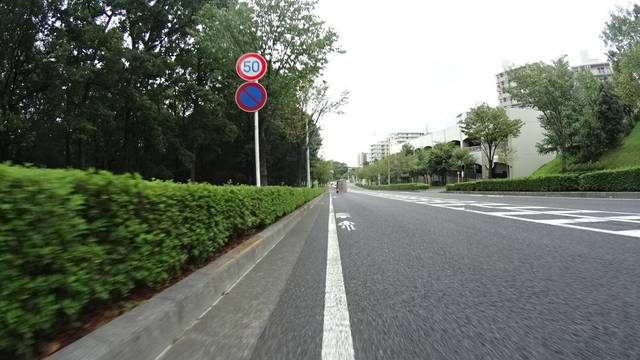
Region: Japan
Coordinates: 35.629, 139.47